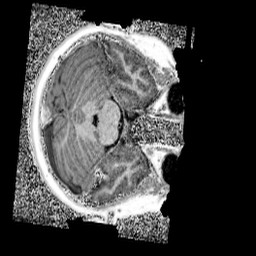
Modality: UNIT1_denoised
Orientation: axial
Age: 12
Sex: female
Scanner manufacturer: siemens
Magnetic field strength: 3 T
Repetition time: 4 s
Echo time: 0.00299 s